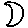
Label: moon